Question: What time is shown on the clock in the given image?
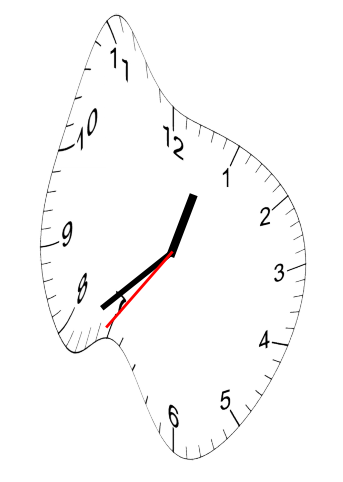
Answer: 12:38:36